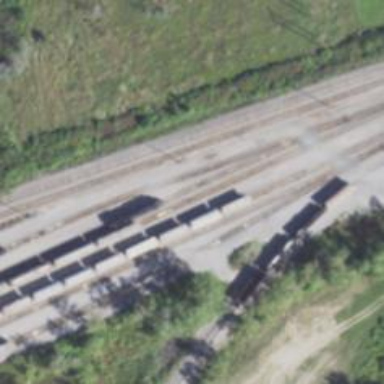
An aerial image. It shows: Railway siding with rails.